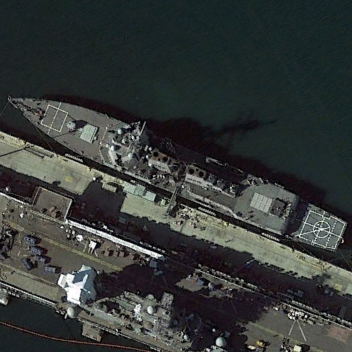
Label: destroyer